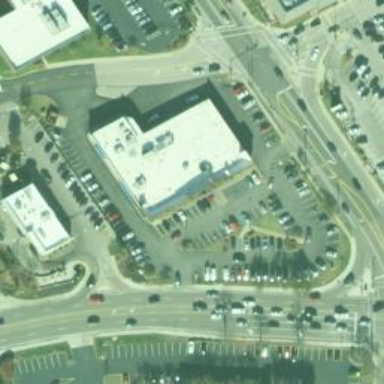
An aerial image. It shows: Supermarket.